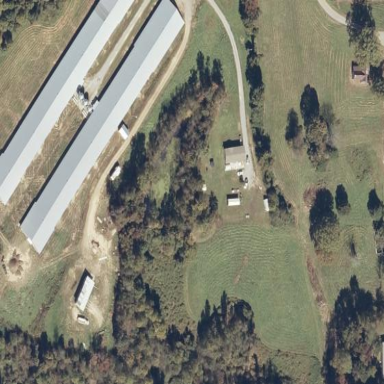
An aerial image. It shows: Farm auxiliary building.